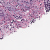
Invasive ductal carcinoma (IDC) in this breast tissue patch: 0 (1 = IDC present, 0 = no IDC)